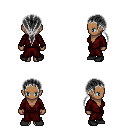
a pixel art fantasy rpg character, female body template, human, dark skin, red robe, red pants, gray ponytail hairstyle, black shoes, four views (front, back, left, right), 2x2 character sprite sheet, small pixel art, hard edges, no anti-aliasing